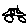
Label: car